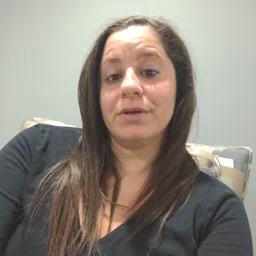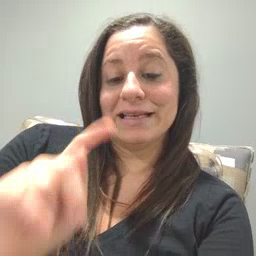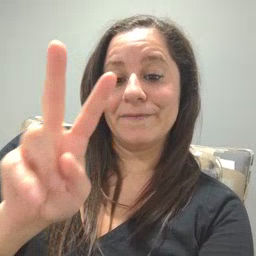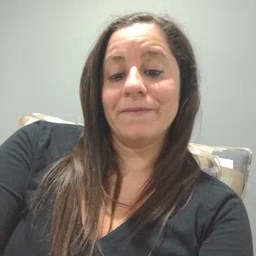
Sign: TV